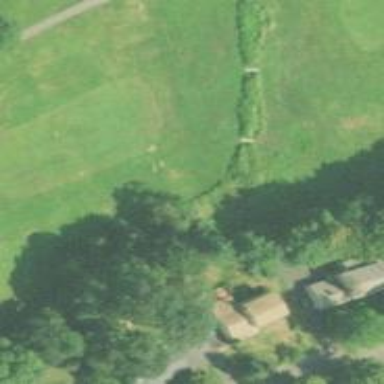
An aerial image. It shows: Grassy golf fairway.